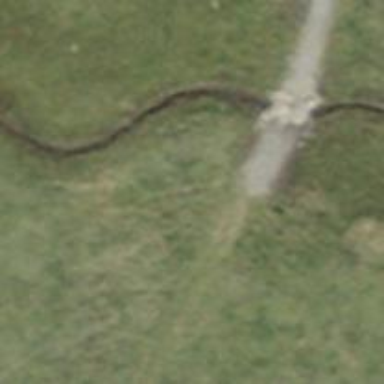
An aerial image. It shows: Path leading to bridge.